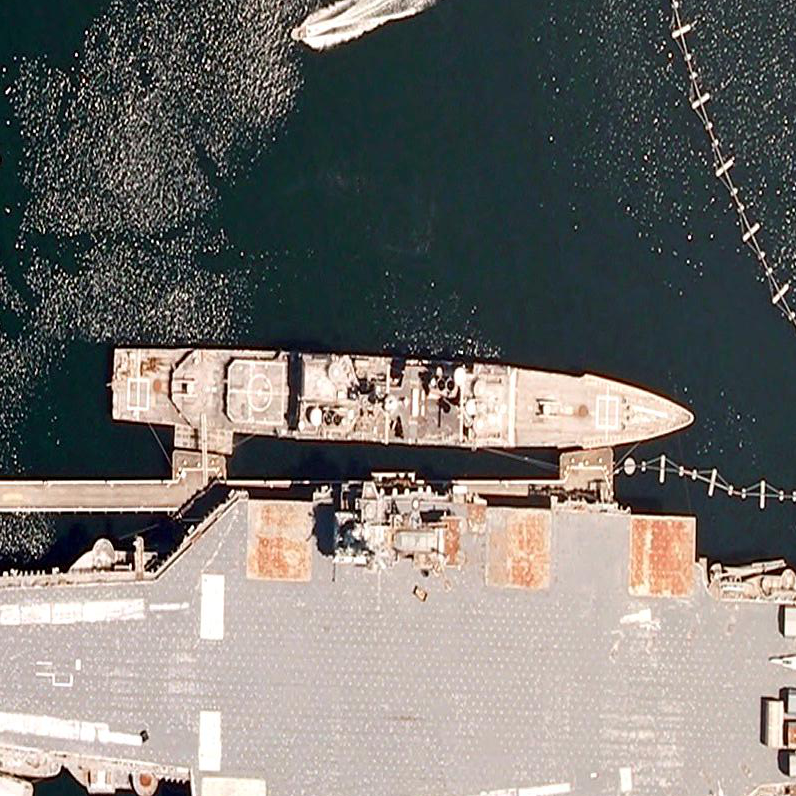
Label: cruiser